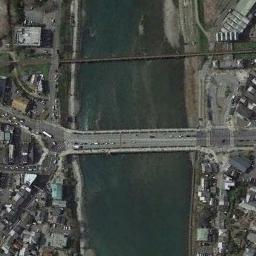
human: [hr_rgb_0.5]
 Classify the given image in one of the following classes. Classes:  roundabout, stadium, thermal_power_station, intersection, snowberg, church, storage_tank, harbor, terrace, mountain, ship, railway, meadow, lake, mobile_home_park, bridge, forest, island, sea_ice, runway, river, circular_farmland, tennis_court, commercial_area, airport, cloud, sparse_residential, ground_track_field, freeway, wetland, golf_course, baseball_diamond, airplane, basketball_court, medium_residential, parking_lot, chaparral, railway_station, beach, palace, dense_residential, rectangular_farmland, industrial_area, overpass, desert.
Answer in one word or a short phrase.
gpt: bridge